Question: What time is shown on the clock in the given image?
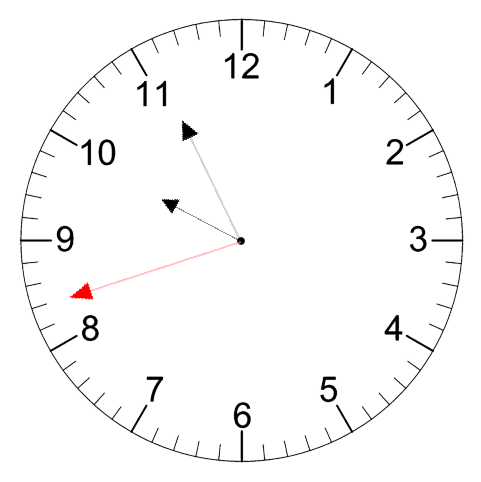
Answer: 09:55:42